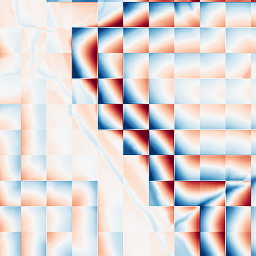
Category: wavelet
Decomposition family: wavelet_biorthogonal
Decomposition parameters: wavelet: bior1.3
level: 5
Upsampling method: quintic
Upsampling parameters: scale: 2
Upsampling scale: 2